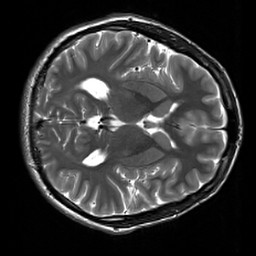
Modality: T2w
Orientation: axial
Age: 23
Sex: male
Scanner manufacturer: siemens
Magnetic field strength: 3 T
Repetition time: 7 s
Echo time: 0.09 s